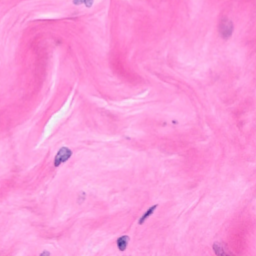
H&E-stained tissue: Breast